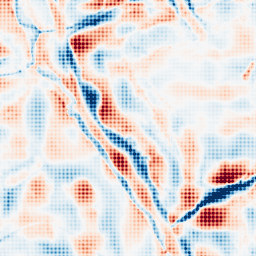
Category: wavelet
Decomposition family: wavelet_biorthogonal
Decomposition parameters: wavelet: bior4.4
level: 5
Upsampling method: sinc_blackman
Upsampling parameters: scale: 4
kernel_size: 4
Upsampling scale: 4